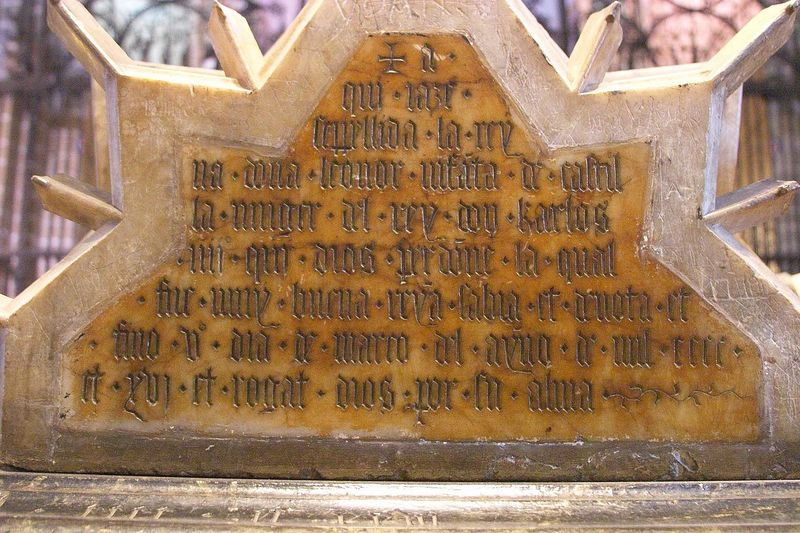
Titel: Grabmal für König Karl III und Eleonor von Kastilien
Standort: Pamplona, Kathedrale (EU - E - Navarra)
Schlagwörter: gelb, marmor, zeichen, rot, alt, rahmen, stein, feld, kirche, spitzen, gotik, schrift, inschrift, platte, steinmetz, foto, fotografie, punkte, schild, kreuz, strahlen, geld, text, buchstaben, schriften, beschriftung, worte, photo, halbrund, zacken, wachs, gestorben, grab, altdeutsch, bernstein, monument, gedenkstein, latein, lateinisch, epitaph, gotok, grabstein, stacheln, auschnitt, minuskel, belb, braun beige, mu, trennpunkte, votoiv, buena